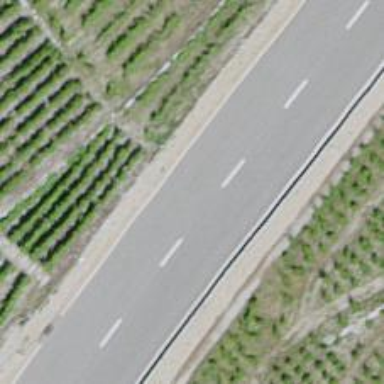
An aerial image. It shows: Secondary road with asphalt surface.